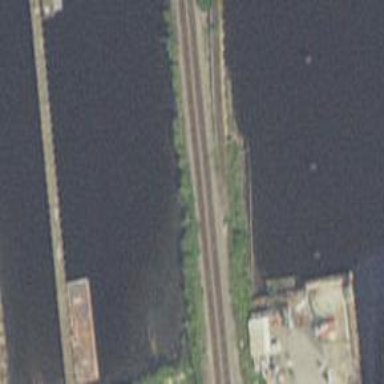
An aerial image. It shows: Abandoned railway.